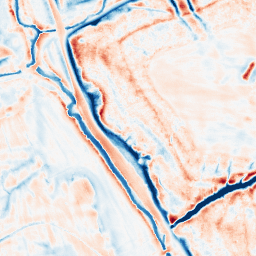
Category: edge_preserving
Decomposition family: bilateral
Decomposition parameters: d: 21
sigma_color: 100
sigma_space: 25
Upsampling method: sinc_hamming
Upsampling parameters: scale: 2
kernel_size: 16
Upsampling scale: 2